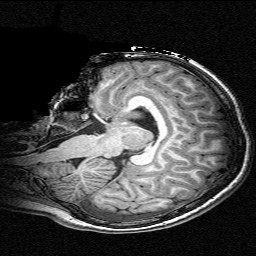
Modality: T1w
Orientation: sagittal
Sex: female